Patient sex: M
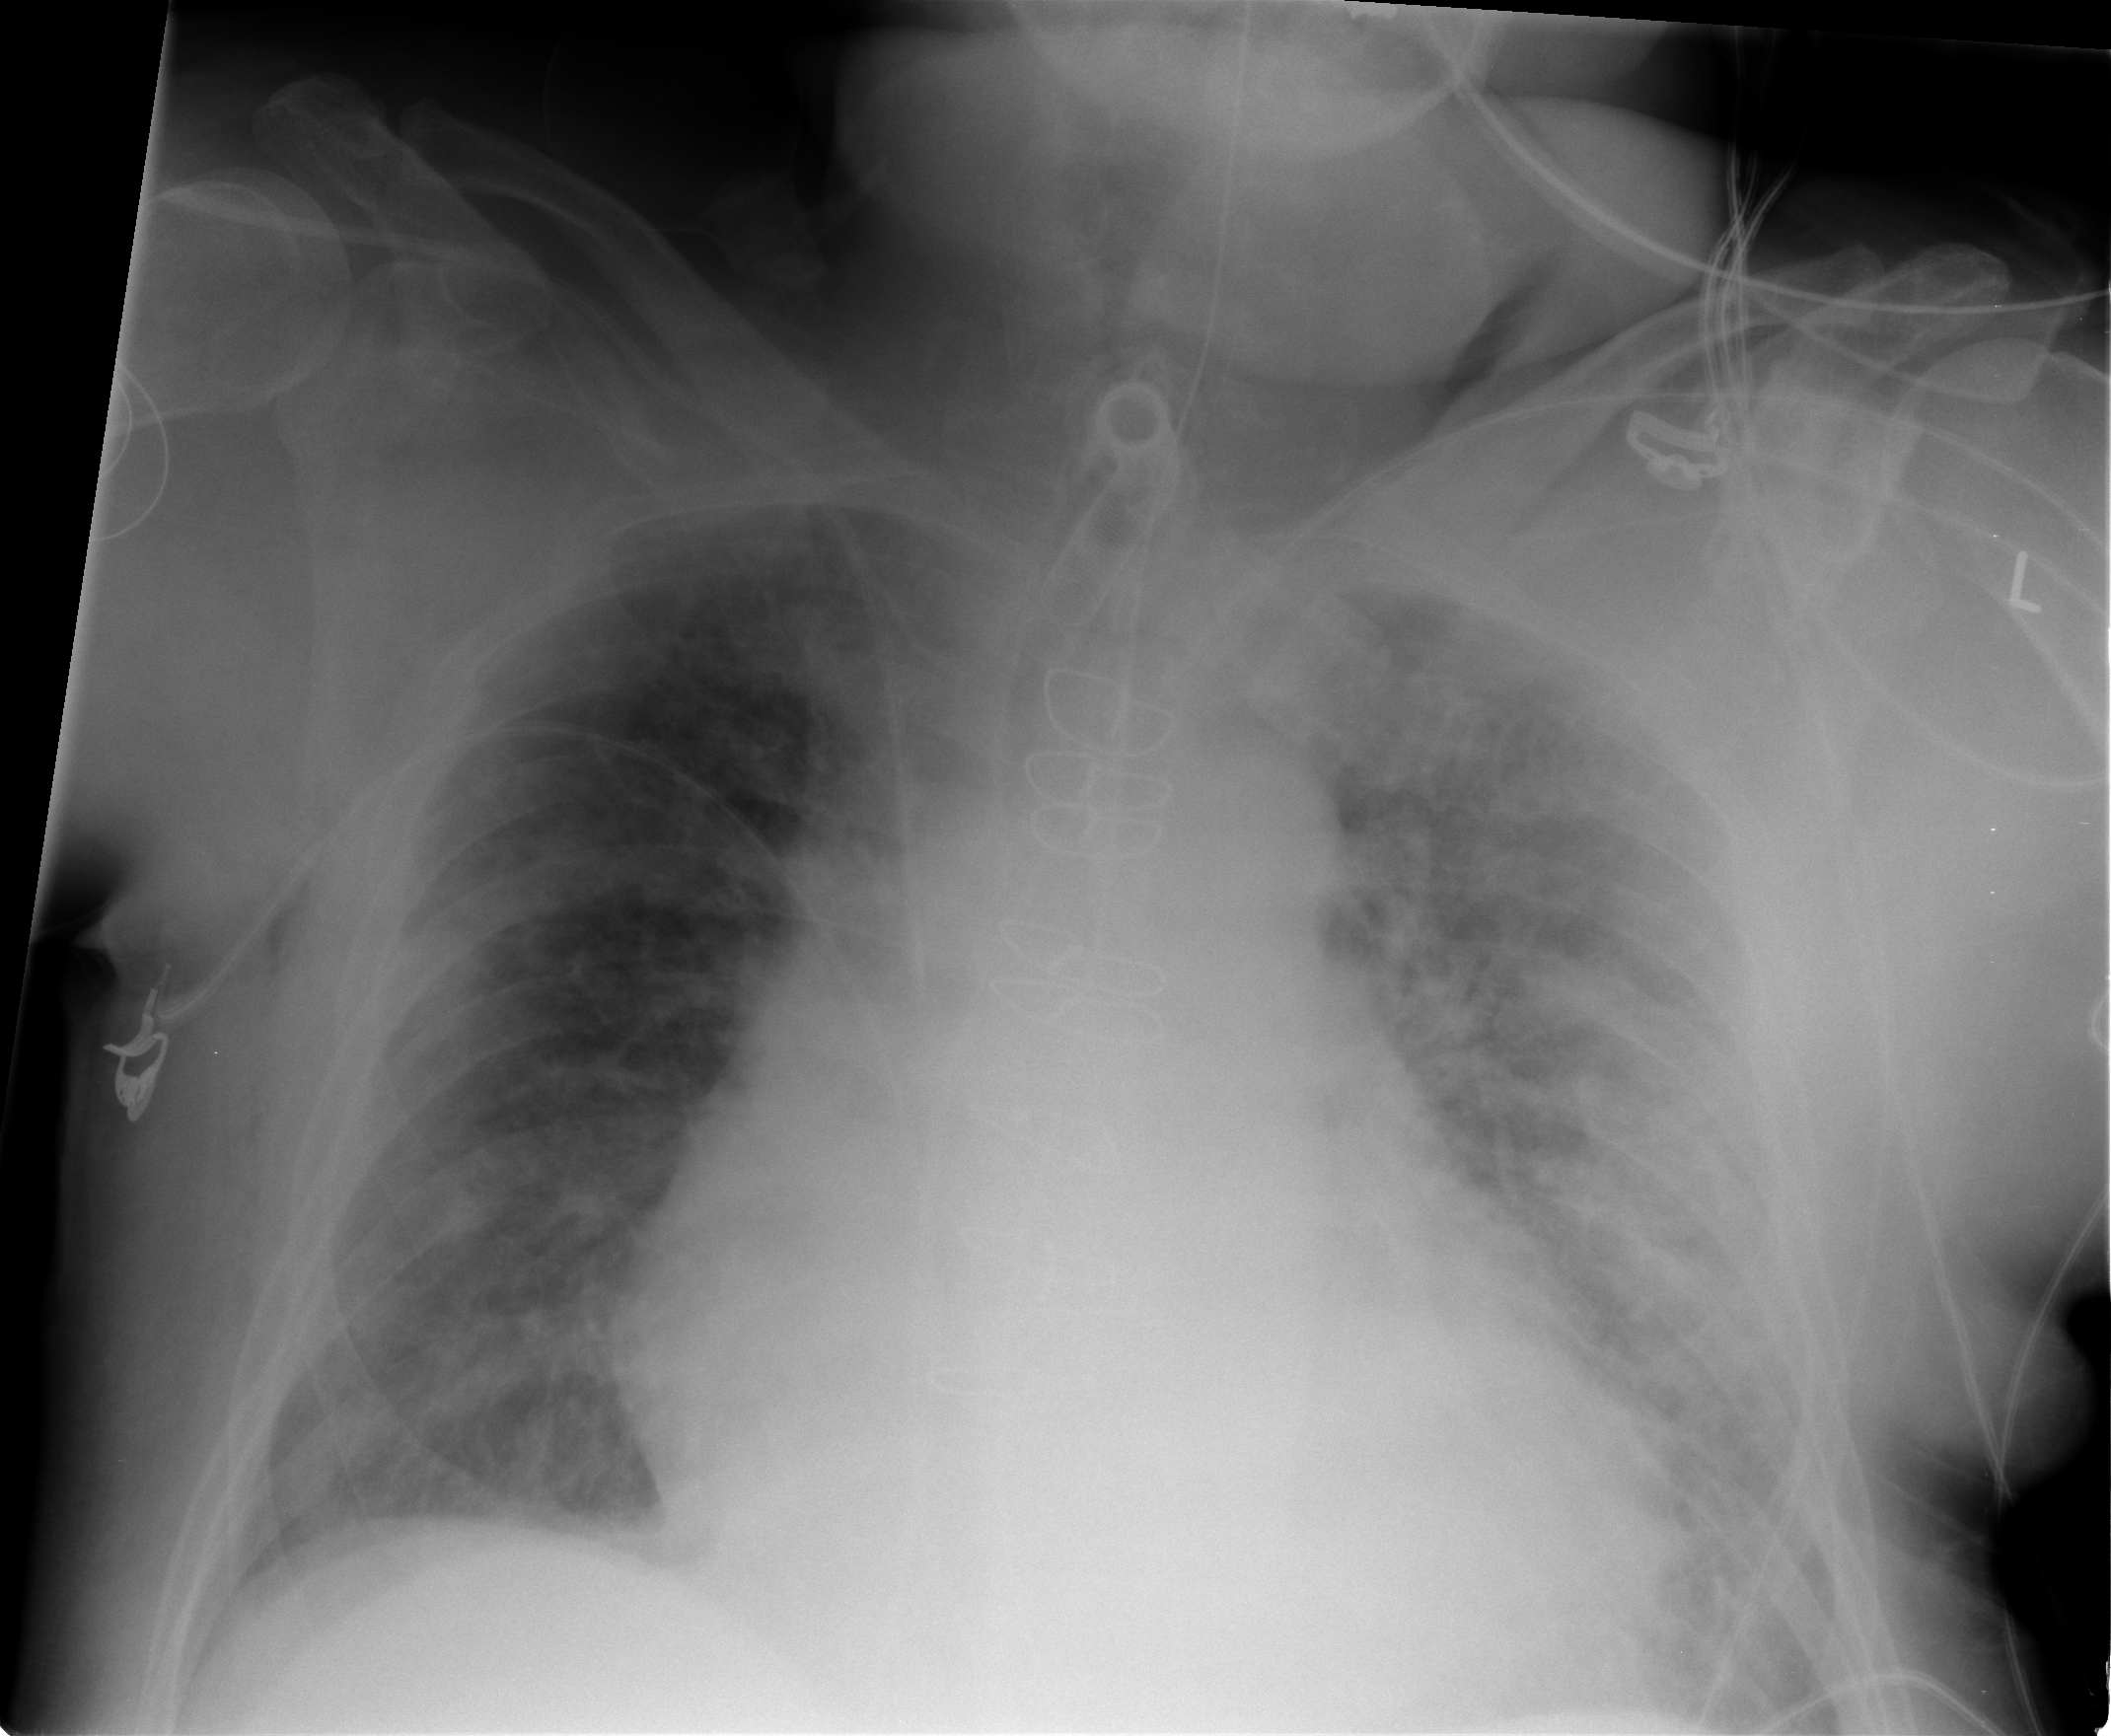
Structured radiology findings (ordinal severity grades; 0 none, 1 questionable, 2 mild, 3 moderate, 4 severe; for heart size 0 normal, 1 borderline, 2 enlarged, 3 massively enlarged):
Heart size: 3
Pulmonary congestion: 2
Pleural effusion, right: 0
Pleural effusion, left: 0
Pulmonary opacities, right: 3
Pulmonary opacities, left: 4
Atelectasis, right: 2
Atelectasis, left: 3